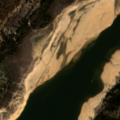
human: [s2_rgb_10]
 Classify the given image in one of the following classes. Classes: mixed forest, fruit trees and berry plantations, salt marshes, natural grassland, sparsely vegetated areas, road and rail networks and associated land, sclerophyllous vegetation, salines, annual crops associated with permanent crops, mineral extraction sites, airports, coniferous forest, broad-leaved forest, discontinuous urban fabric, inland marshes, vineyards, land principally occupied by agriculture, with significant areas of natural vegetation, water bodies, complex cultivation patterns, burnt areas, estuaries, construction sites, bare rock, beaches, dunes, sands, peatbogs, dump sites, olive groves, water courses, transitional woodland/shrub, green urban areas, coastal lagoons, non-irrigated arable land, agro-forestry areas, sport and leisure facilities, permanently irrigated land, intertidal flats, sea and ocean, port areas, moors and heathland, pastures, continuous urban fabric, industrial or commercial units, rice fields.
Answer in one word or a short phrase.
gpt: complex cultivation patterns, agro-forestry areas, mixed forest, natural grassland, water bodies